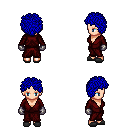
a pixel art fantasy rpg character, female body template, human, light skin, red robe, gold greaves, blue curly afro hairstyle, metal gloves, gray slippers, four views (front, back, left, right), 2x2 character sprite sheet, small pixel art, hard edges, no anti-aliasing